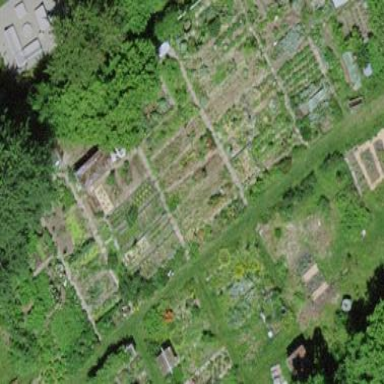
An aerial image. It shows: Allotments area.